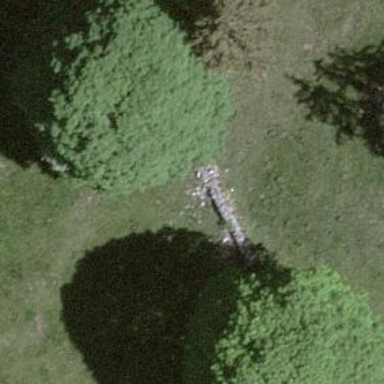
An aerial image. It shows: Wall made of dry stone.